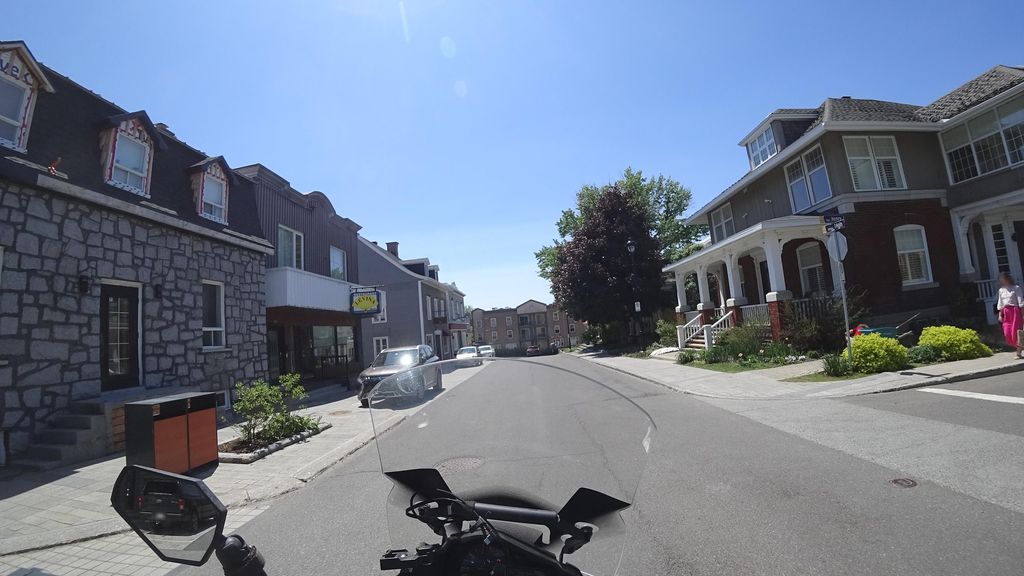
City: quebec_city